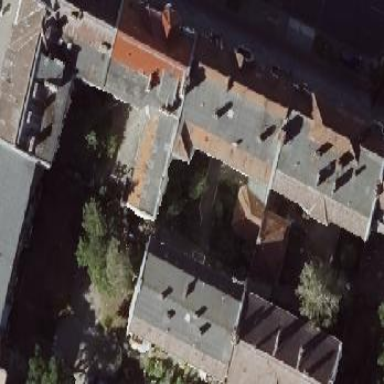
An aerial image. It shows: Apartments building with roof having double saltbox shape.